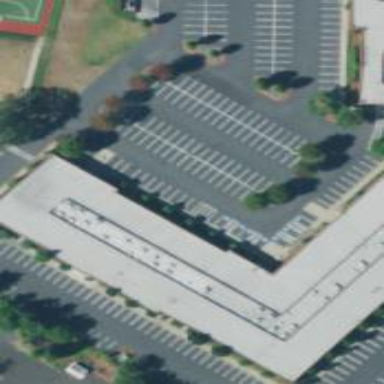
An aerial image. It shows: Parking space.